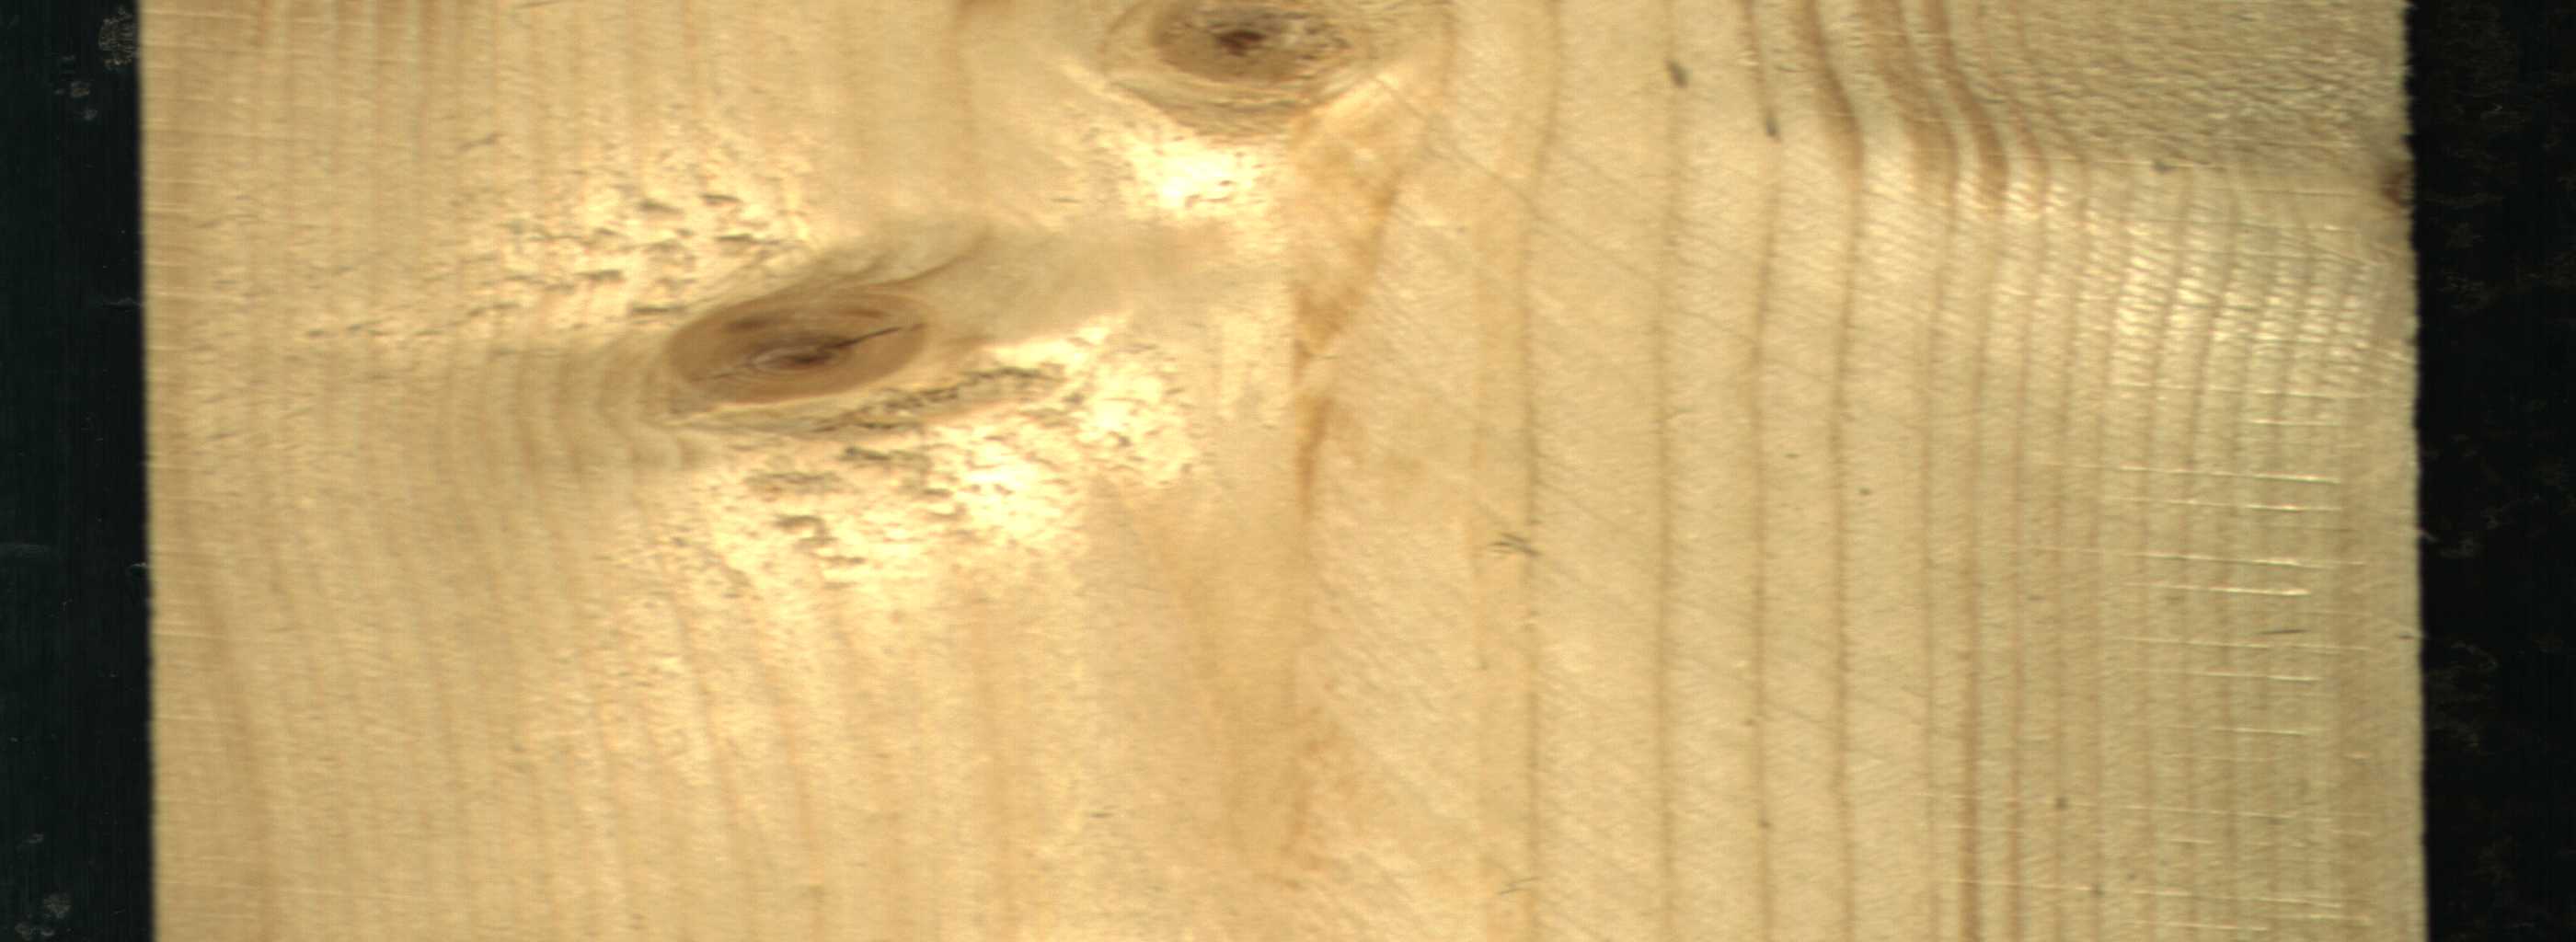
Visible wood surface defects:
knot_with_crack
Live_Knot